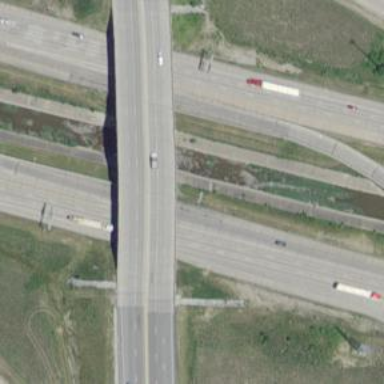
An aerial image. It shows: Concrete bridge pier.